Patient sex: F
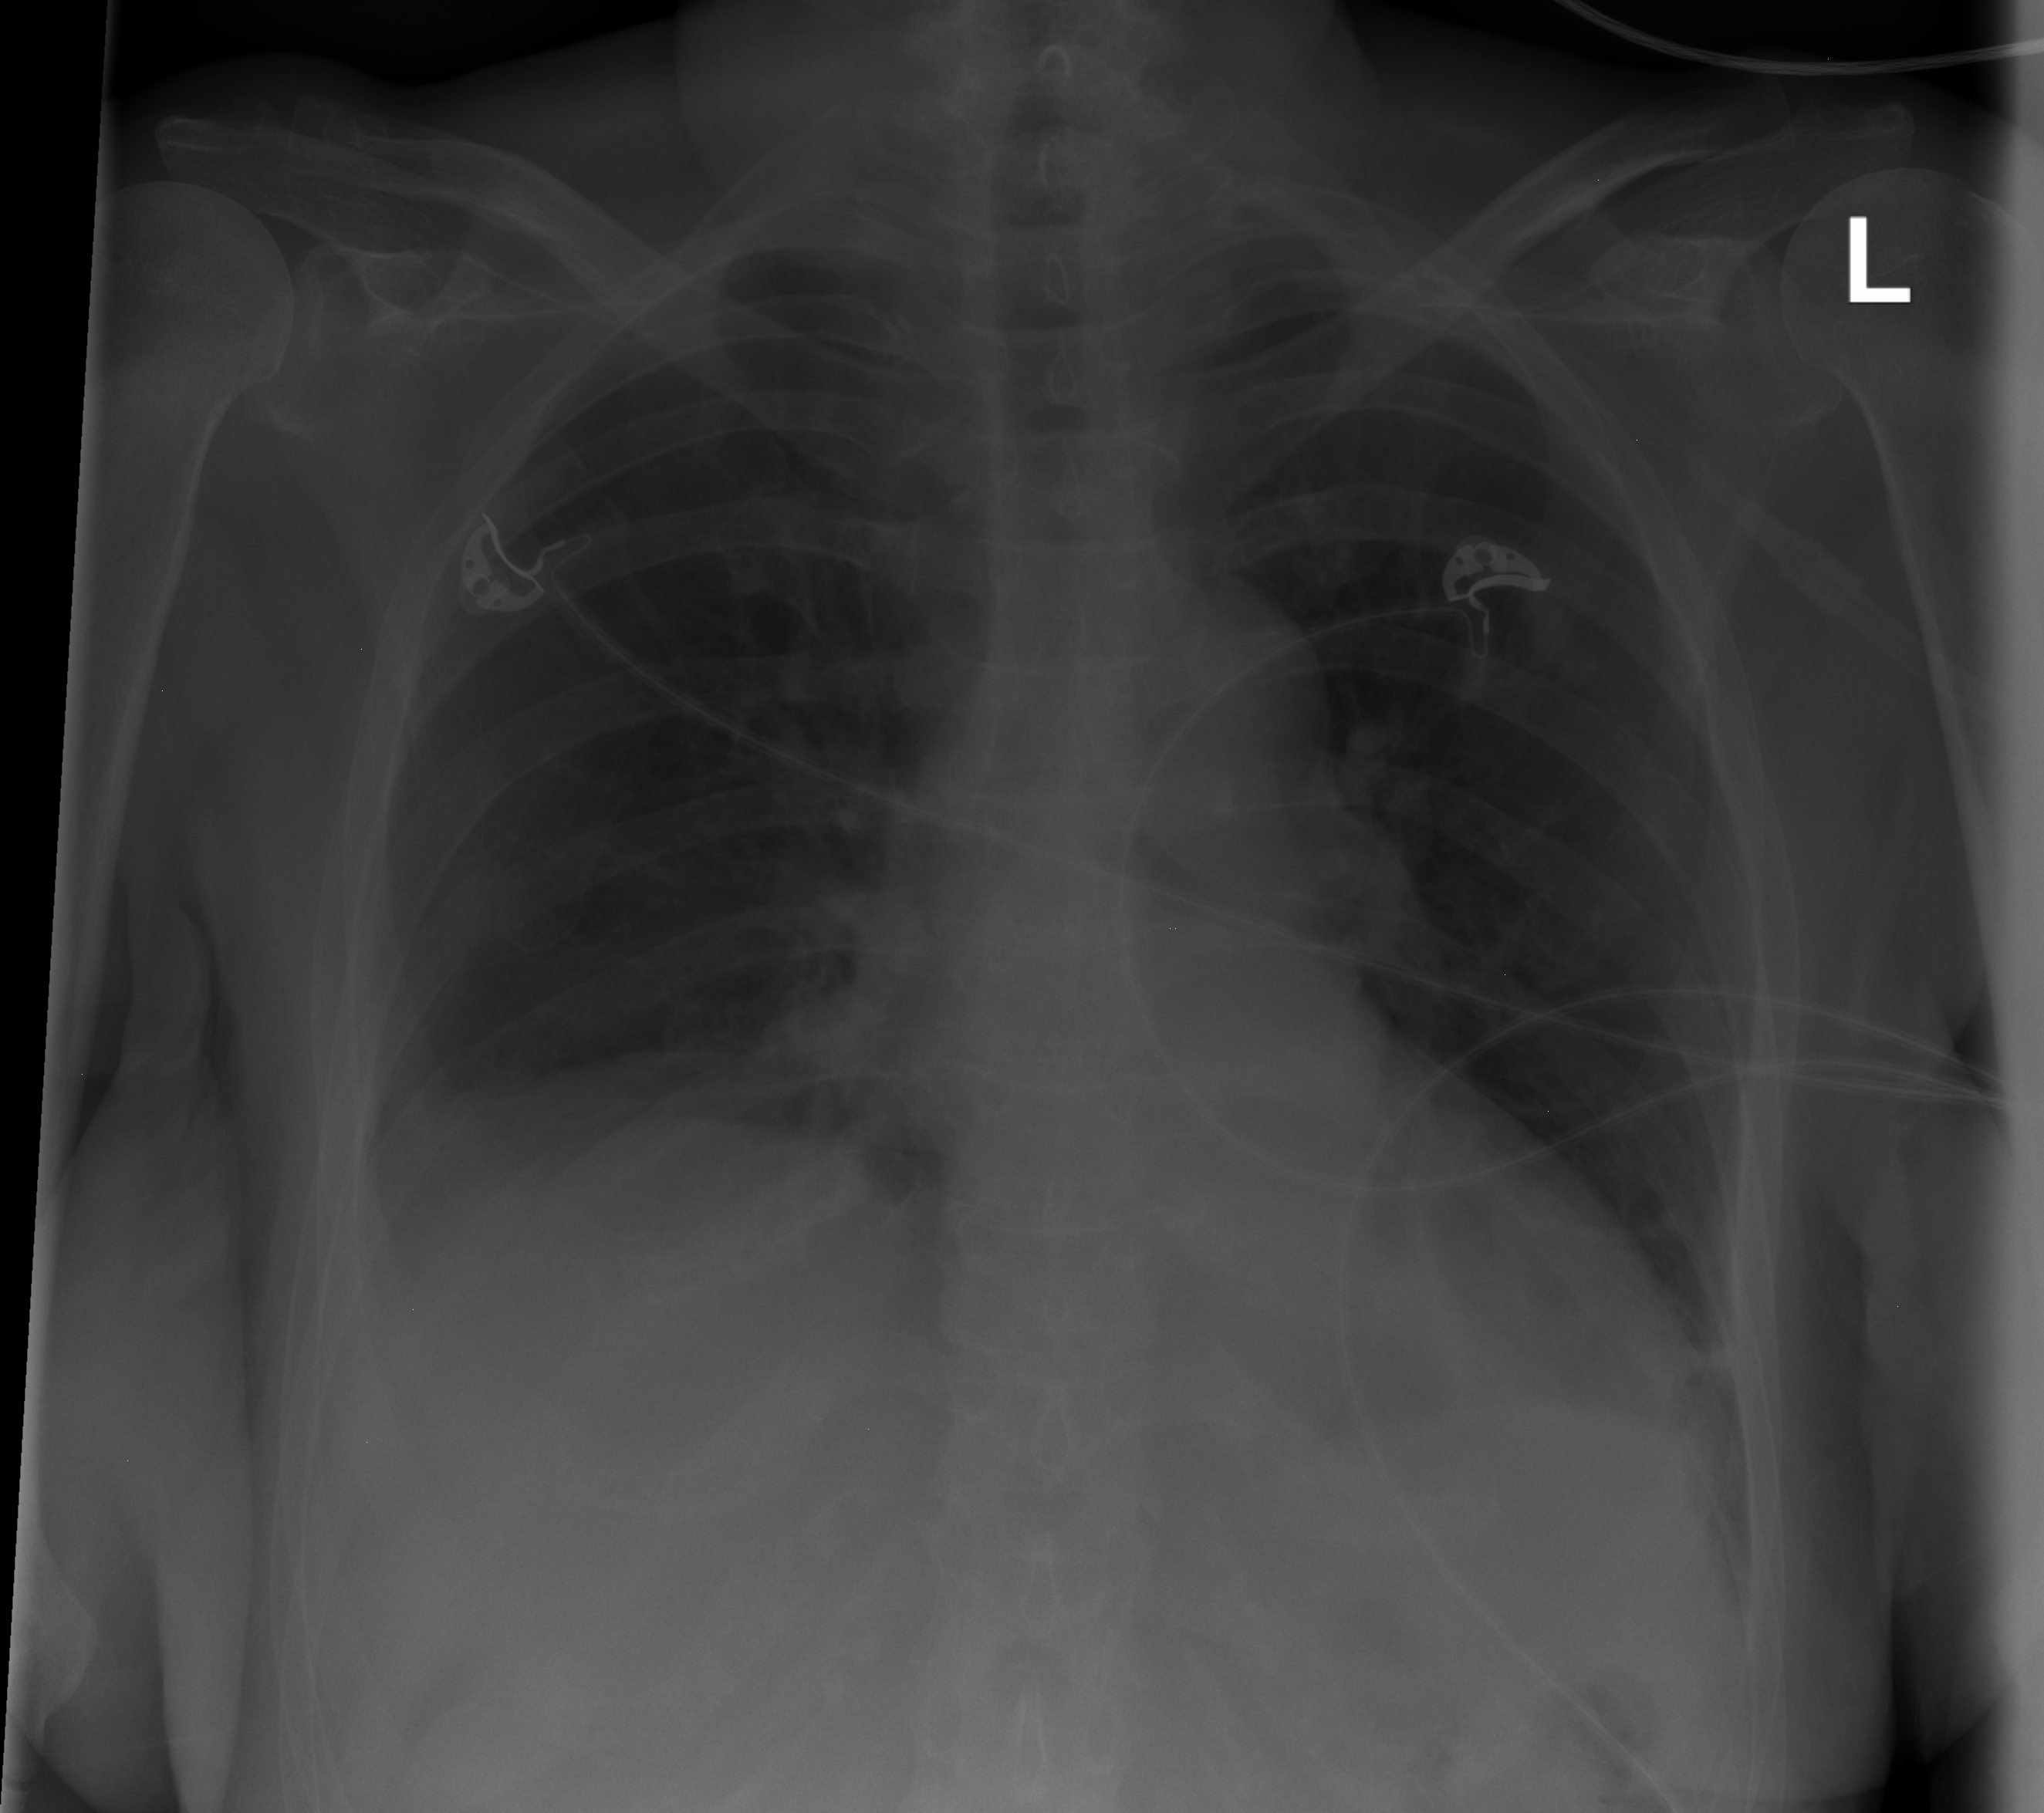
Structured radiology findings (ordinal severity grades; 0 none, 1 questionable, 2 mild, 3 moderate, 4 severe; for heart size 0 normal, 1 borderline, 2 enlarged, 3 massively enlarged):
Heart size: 0
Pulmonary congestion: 0
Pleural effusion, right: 2
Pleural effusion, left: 0
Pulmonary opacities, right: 0
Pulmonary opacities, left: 0
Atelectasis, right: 2
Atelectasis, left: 2